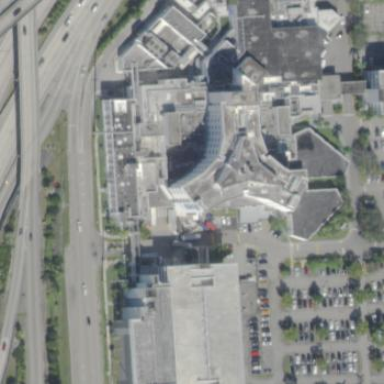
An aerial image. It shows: Part of hospital building.